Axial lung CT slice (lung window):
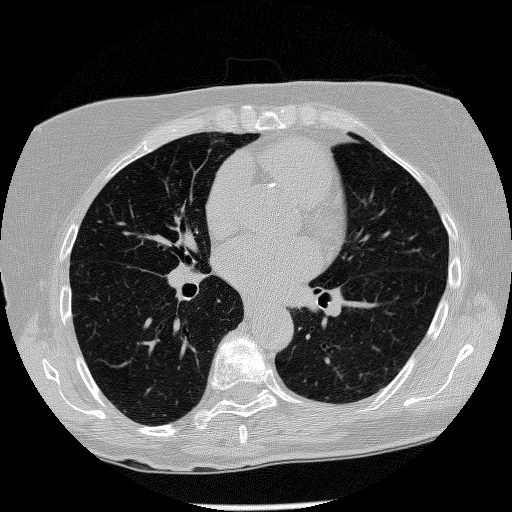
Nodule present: no